Interaction volume radius: 5 \u00c5
Interaction volume height: 30 \u00c5
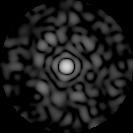
Disorder parameter: 0.8413